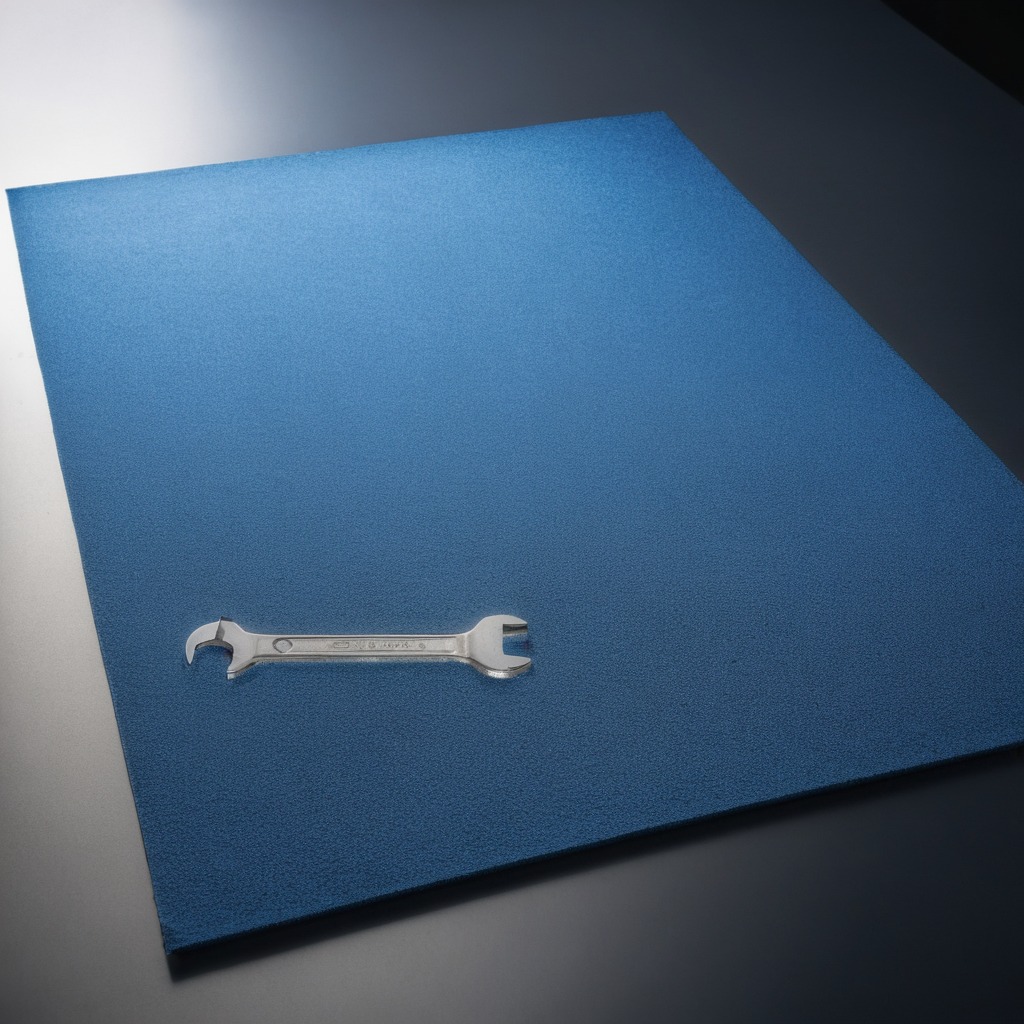
A wrench is lying on the tabletop.